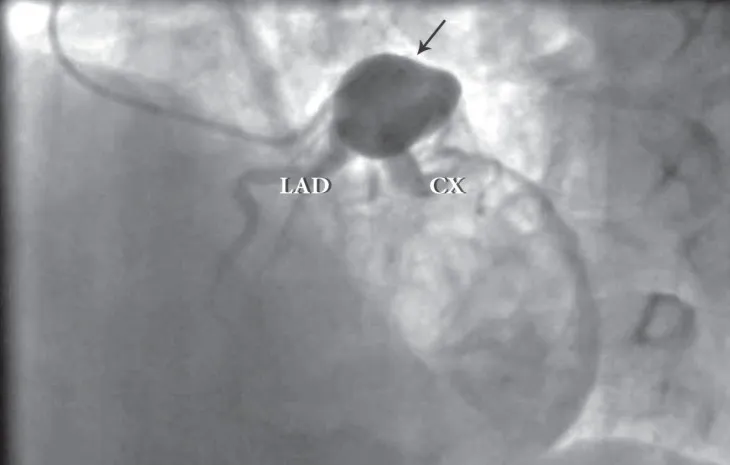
Left anterior oblique cranial view in the coronary angiogram, showing a giant left coronary aneurysm (arrow).
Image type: radiology (x_ray)